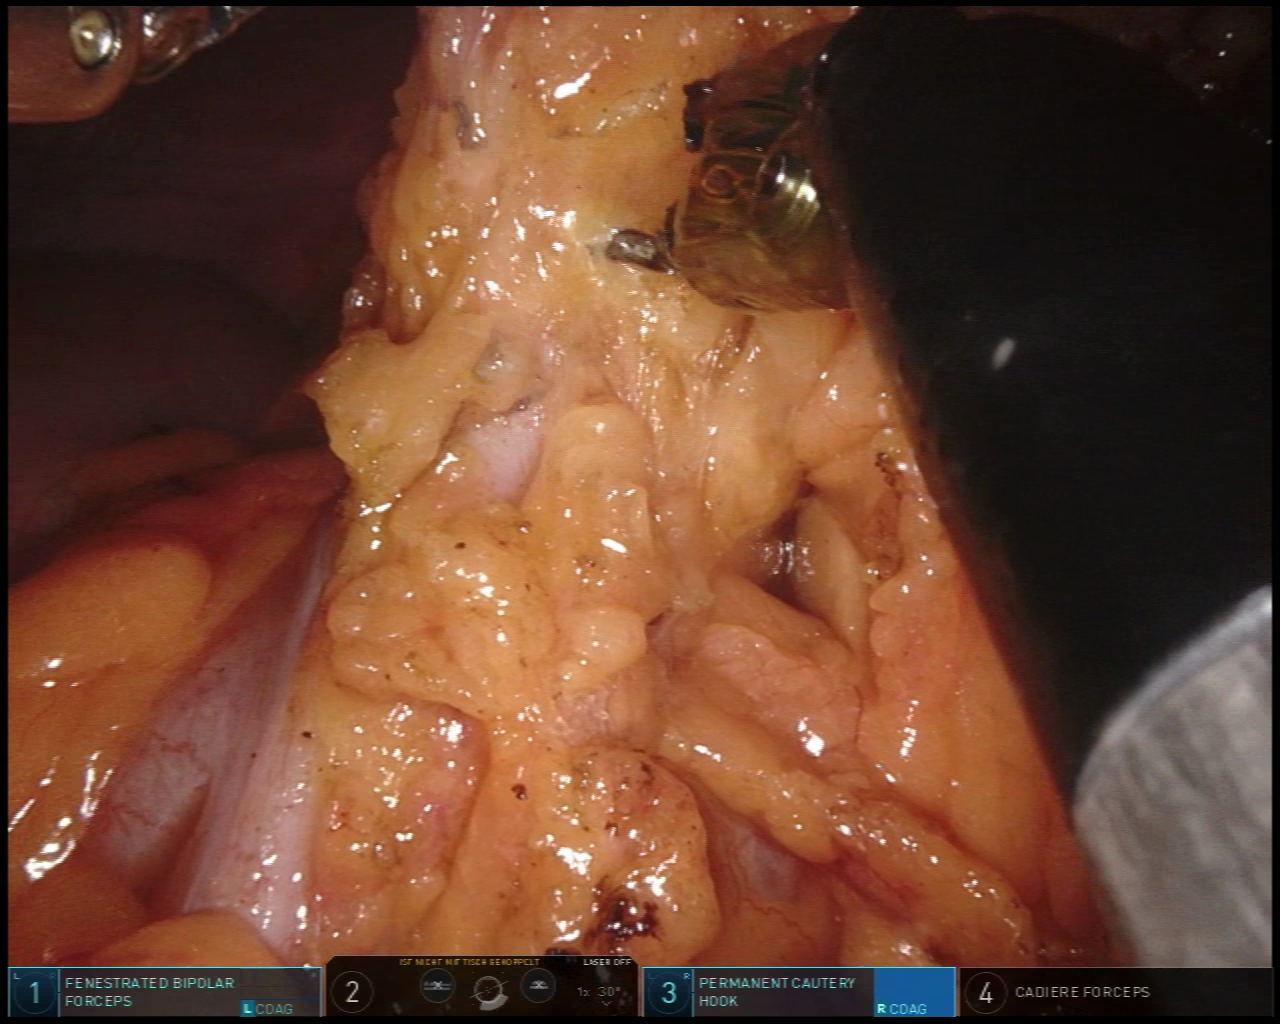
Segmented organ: stomach
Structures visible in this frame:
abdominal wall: yes
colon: yes
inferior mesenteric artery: no
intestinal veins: no
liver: no
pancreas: no
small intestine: no
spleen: yes
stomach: yes
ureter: no
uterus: no
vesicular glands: no